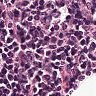
Metastatic tissue present: no